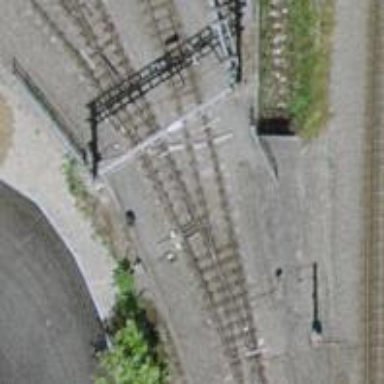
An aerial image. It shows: Railway switch.